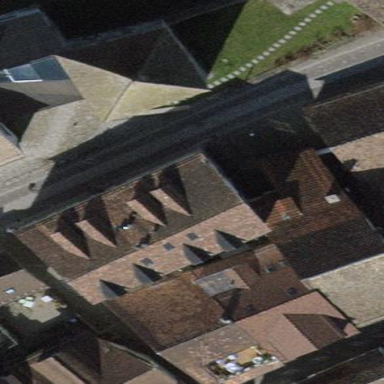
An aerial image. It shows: Gabled building with roof made of roof tiles.